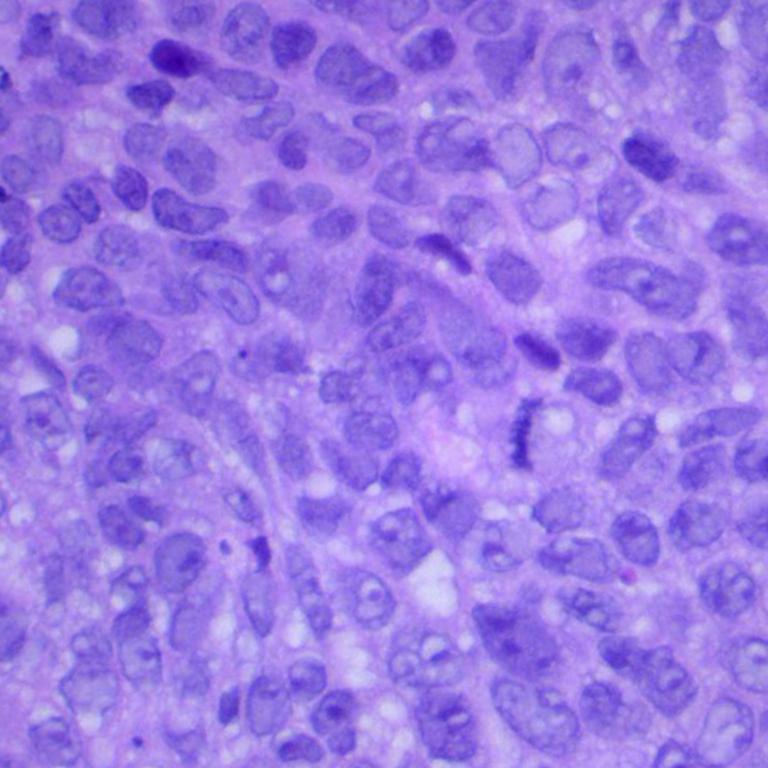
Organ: lung
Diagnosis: squamous carcinomas